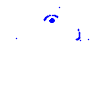
Particle: electron